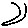
Label: moon